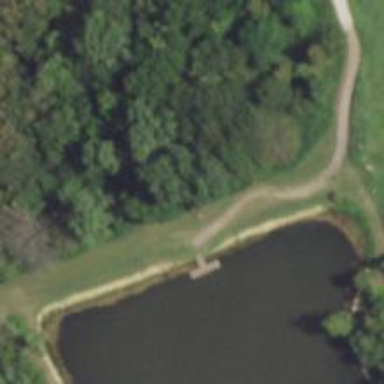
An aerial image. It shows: Footway bridge.